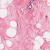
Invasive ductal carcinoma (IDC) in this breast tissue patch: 0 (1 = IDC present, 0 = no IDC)